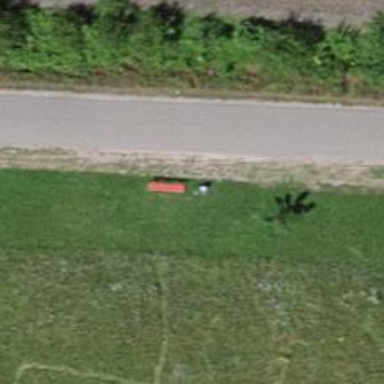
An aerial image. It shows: Red bench.